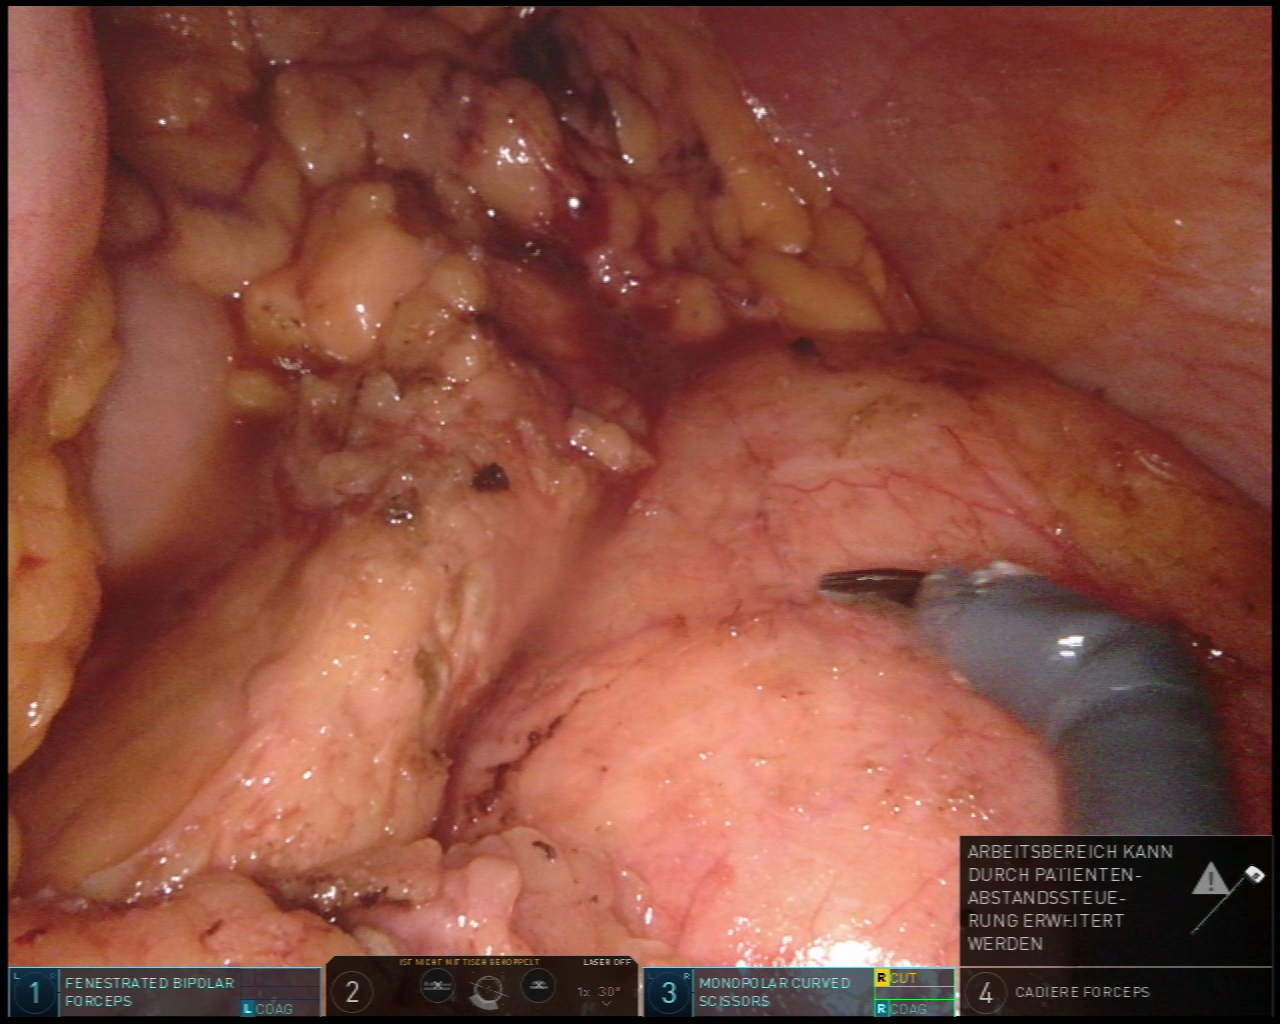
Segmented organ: stomach
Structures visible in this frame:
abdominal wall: yes
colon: yes
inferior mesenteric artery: no
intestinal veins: no
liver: no
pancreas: yes
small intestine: no
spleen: no
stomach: yes
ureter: no
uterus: no
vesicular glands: no